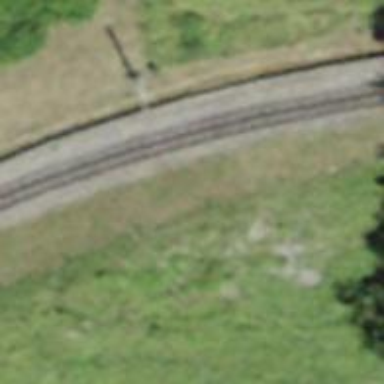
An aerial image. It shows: Narrow-gauge railway track with electrified contact line. The railway has one track.